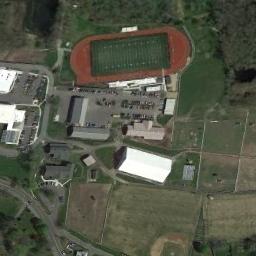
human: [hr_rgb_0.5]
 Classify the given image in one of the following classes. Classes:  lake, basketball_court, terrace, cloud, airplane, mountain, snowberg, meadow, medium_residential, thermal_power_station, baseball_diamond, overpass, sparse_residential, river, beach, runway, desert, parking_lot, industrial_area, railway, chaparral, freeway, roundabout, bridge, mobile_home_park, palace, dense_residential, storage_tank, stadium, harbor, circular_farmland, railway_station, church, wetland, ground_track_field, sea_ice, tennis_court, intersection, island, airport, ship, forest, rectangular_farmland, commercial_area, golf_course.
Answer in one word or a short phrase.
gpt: ground_track_field